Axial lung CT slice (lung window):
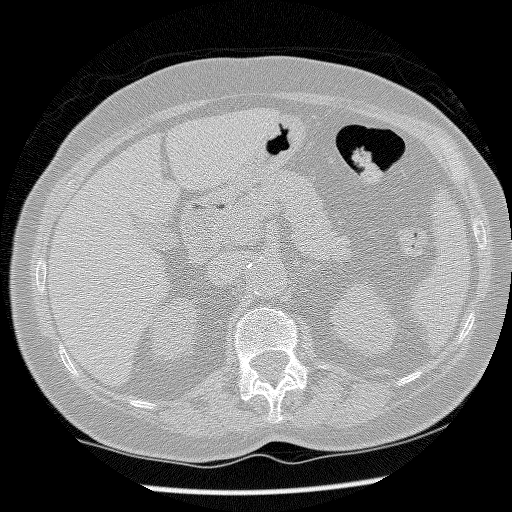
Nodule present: no